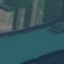
Land use / land cover: River